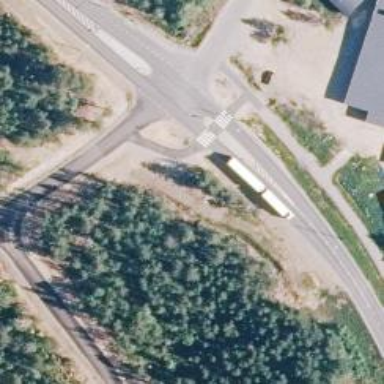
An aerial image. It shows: Asphalt road designated as trunk highway.